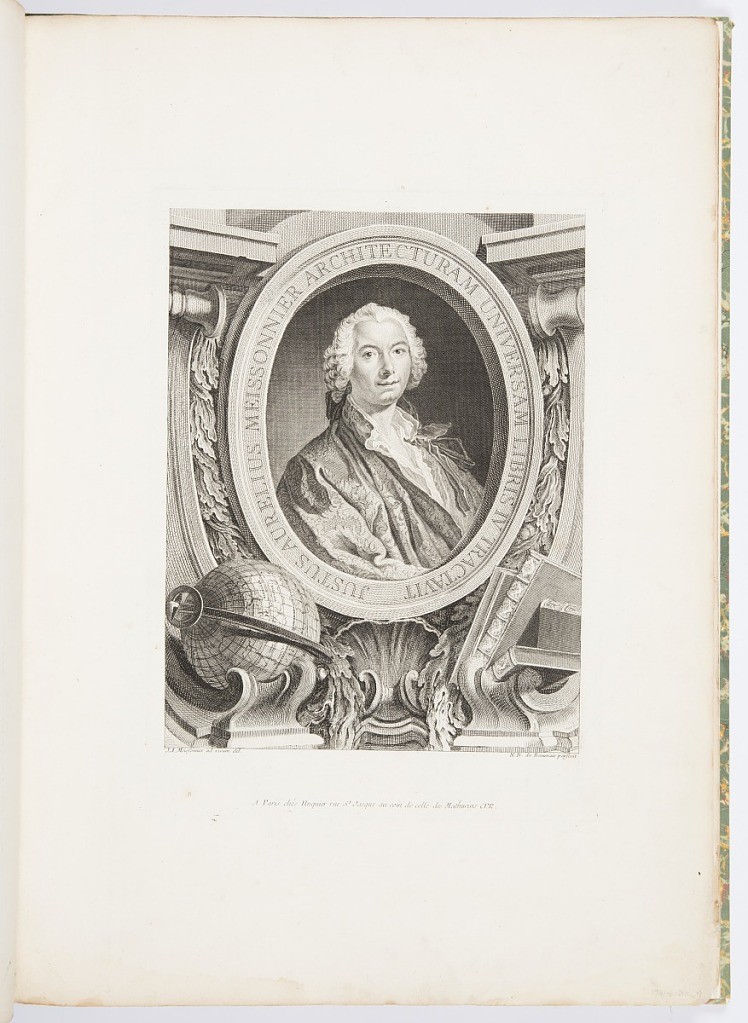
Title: Portrait of Jules Aurele Meissonnier
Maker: Juste-Aurèle Meissonnier, French, b. Italy, 1695–1750
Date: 1742–50
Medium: etching and engraving on paper
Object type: Print
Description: Third state. Portrait bust of J. A. Meissonnier facing three quarters to his right in oval frame on which is written "JUSTUS AURELIUS MEISSONNIER ARCHITECTURAM UNIVERSAM LIBRIS IV TRACTAVIT." The portrait is surrounded by a cartouche consisting of a shell (lower center), a globe (lower left), book (lower right), and acanthus leaves (flanking portrait).